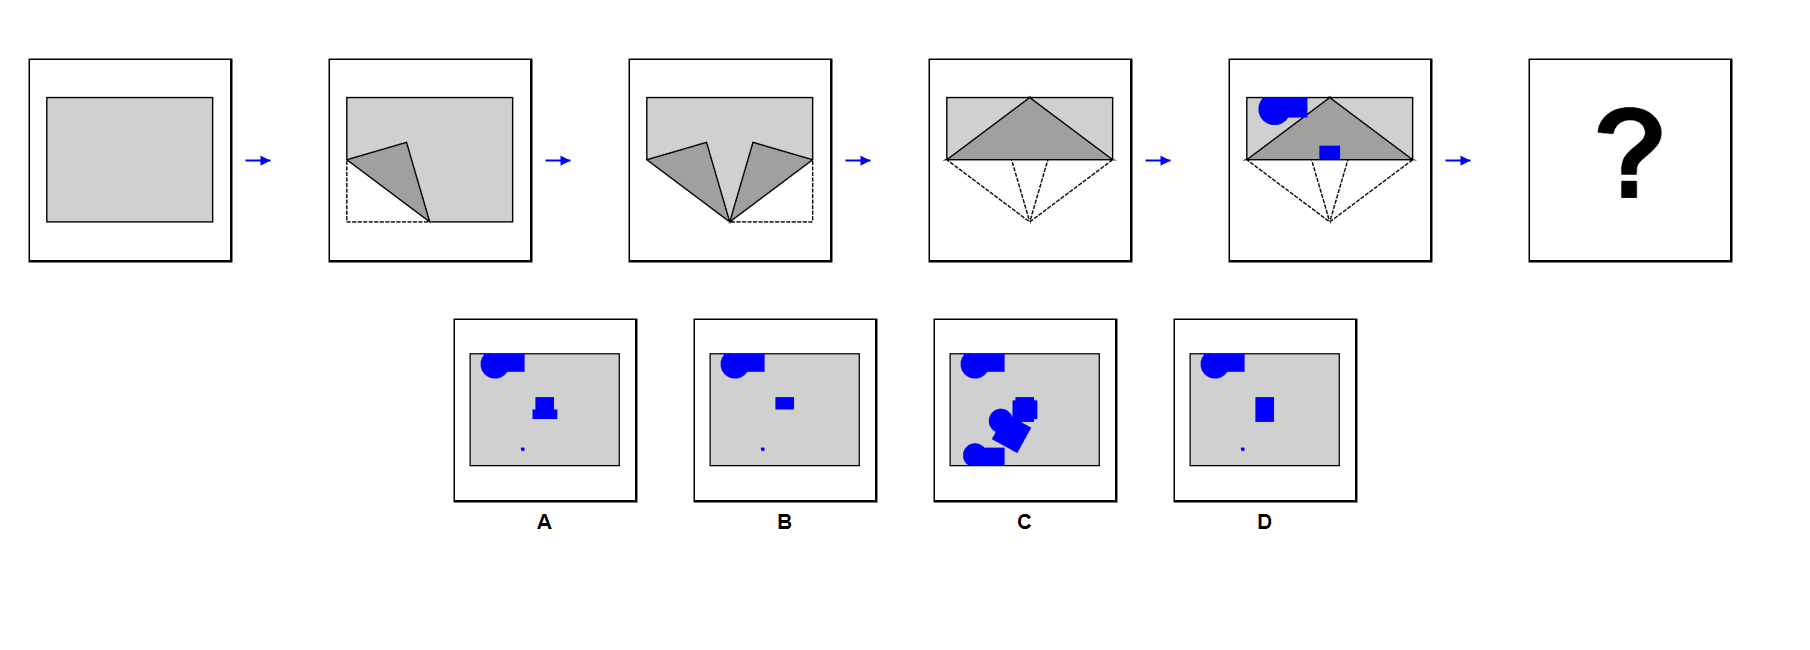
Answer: D